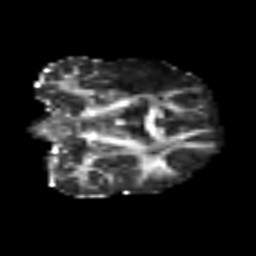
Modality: FA
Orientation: coronal
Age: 68
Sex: female
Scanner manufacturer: siemens
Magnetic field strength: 3 T
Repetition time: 6.1 s
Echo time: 0.101 s